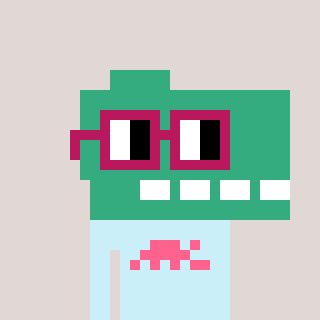
a pixel art character with square dark red glasses, a dino-shaped head and a cold-colored body on a warm background